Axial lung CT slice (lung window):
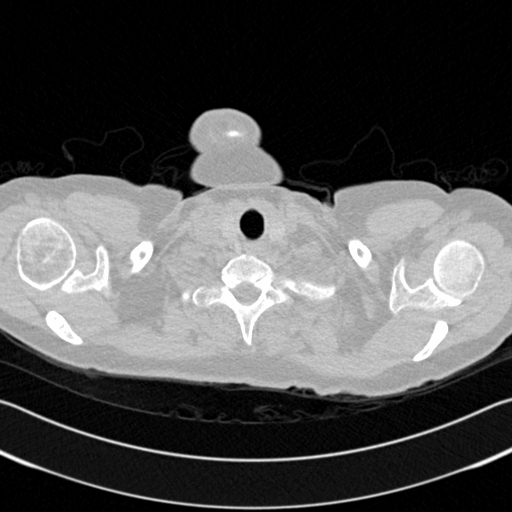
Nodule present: no